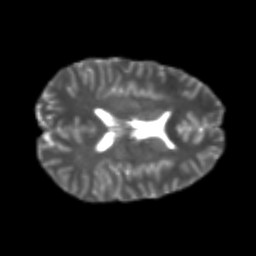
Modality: T2w
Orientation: axial
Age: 22
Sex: male
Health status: healthy
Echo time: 0.074 s